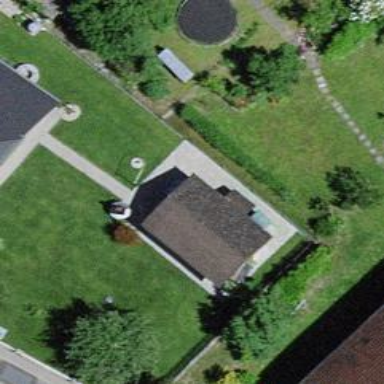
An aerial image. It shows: Shed.